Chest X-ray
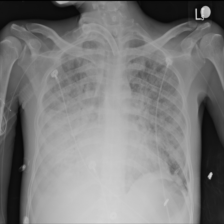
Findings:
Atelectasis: positive
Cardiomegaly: negative
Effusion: negative
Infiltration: positive
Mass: negative
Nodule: negative
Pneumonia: negative
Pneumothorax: negative
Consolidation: negative
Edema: negative
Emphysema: negative
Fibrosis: negative
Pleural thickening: negative
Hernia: negative